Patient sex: M
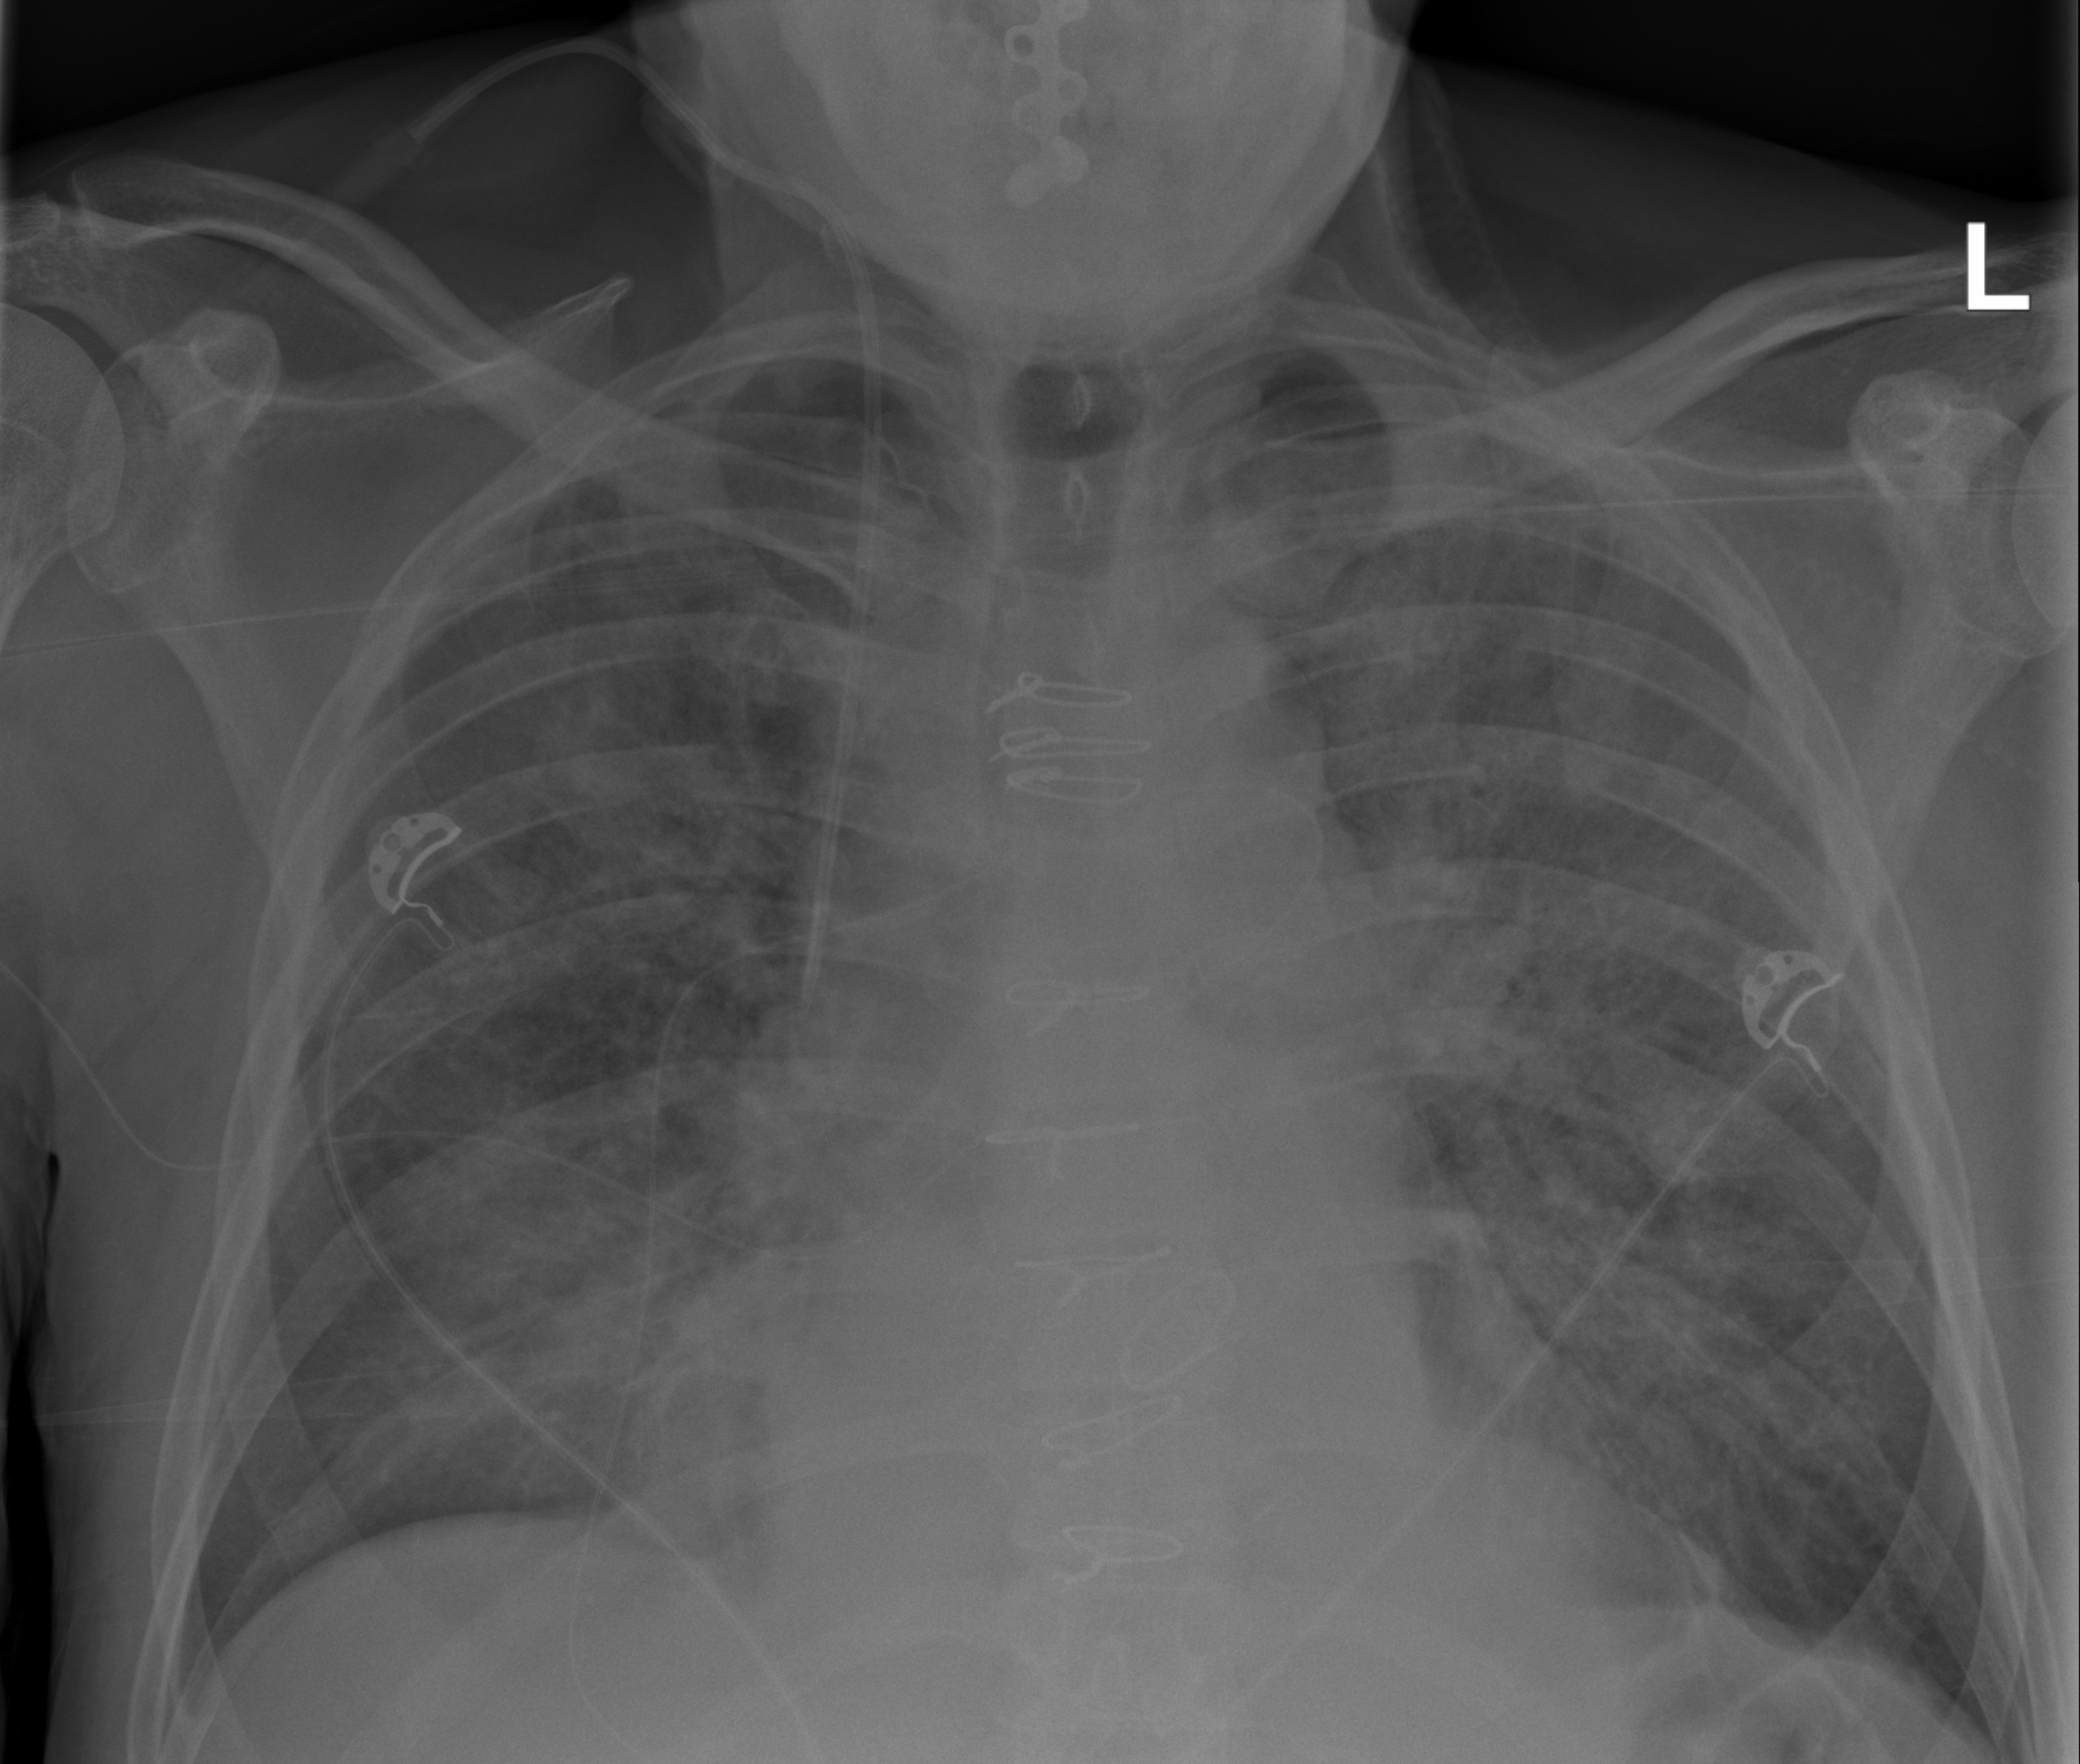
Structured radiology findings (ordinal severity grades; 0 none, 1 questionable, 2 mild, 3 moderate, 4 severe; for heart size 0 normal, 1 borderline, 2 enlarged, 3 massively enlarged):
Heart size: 2
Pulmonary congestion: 2
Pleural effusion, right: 2
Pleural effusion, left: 0
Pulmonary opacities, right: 3
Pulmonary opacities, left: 3
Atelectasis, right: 2
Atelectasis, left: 2